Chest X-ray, AP view. Patient: 75 years old, sex F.
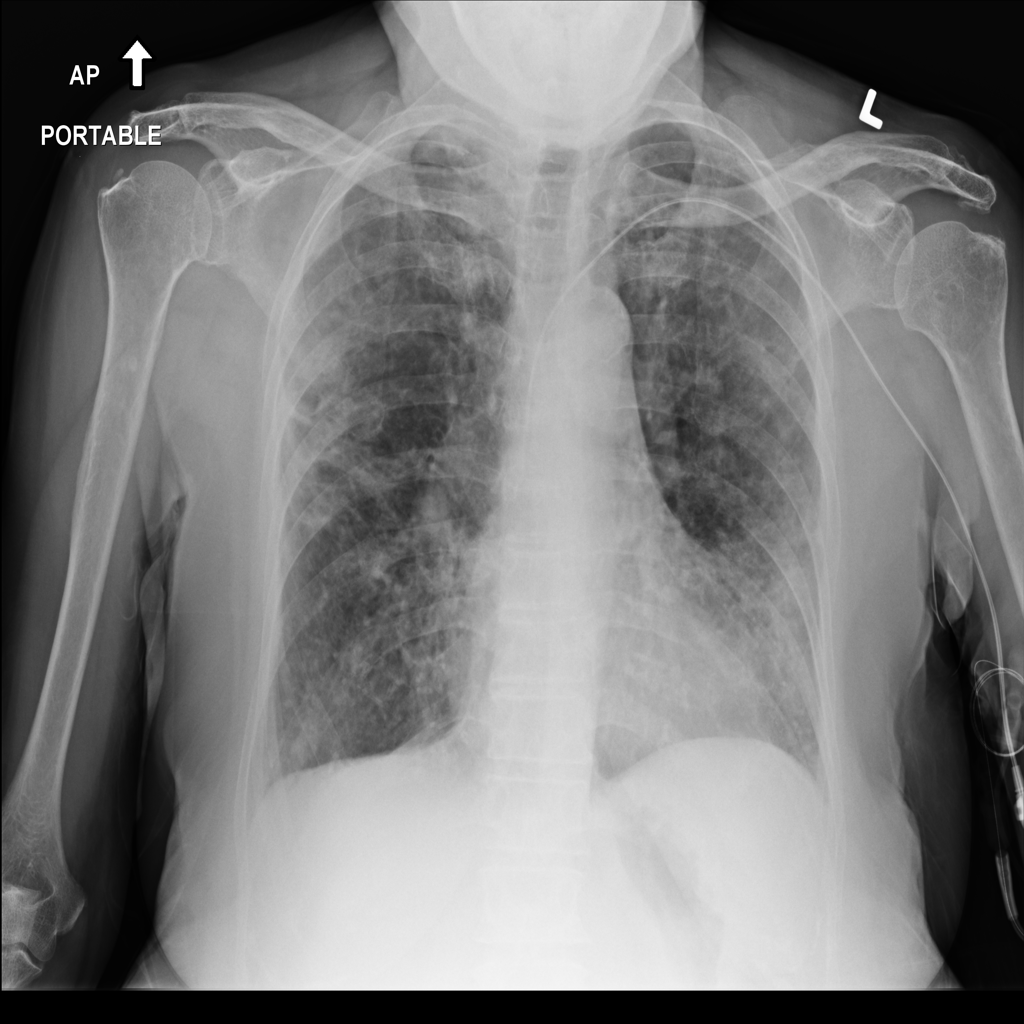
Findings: No Finding